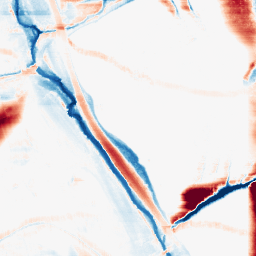
Category: morphological
Decomposition family: morphological_rect
Decomposition parameters: operation: average
width: 50
height: 10
Upsampling method: regularized
Upsampling parameters: scale: 2
lambda_reg: 0.01
Upsampling scale: 2